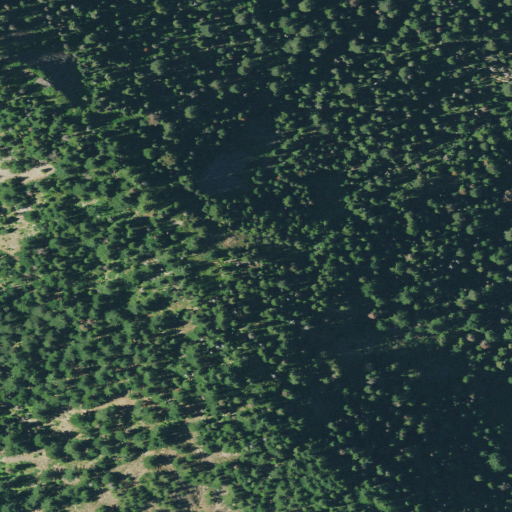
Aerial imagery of mountain in Oregon named Jackass Butte containing evergreen forest and shrub